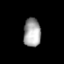
Tissue: prostate
Cell type: Fibroblasts
Senescence score: 0.7283
Nuclear area (px): 485
Mean DAPI intensity: 163.241